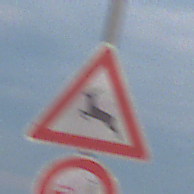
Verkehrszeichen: WildwechselRechts
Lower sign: VerbotUeberholenEinspurigeFahrzeuge
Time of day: SunriseSunset
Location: Outdoor (Nature)
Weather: PartlyCloudy
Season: NotSpecified
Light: Natural